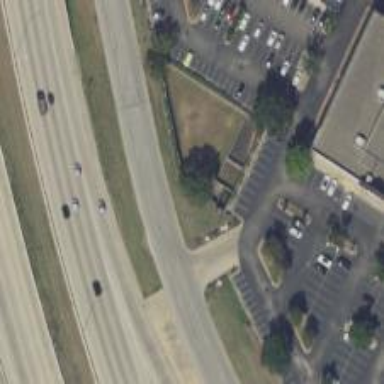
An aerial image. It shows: Secondary road with asphalt surface and frontage road.